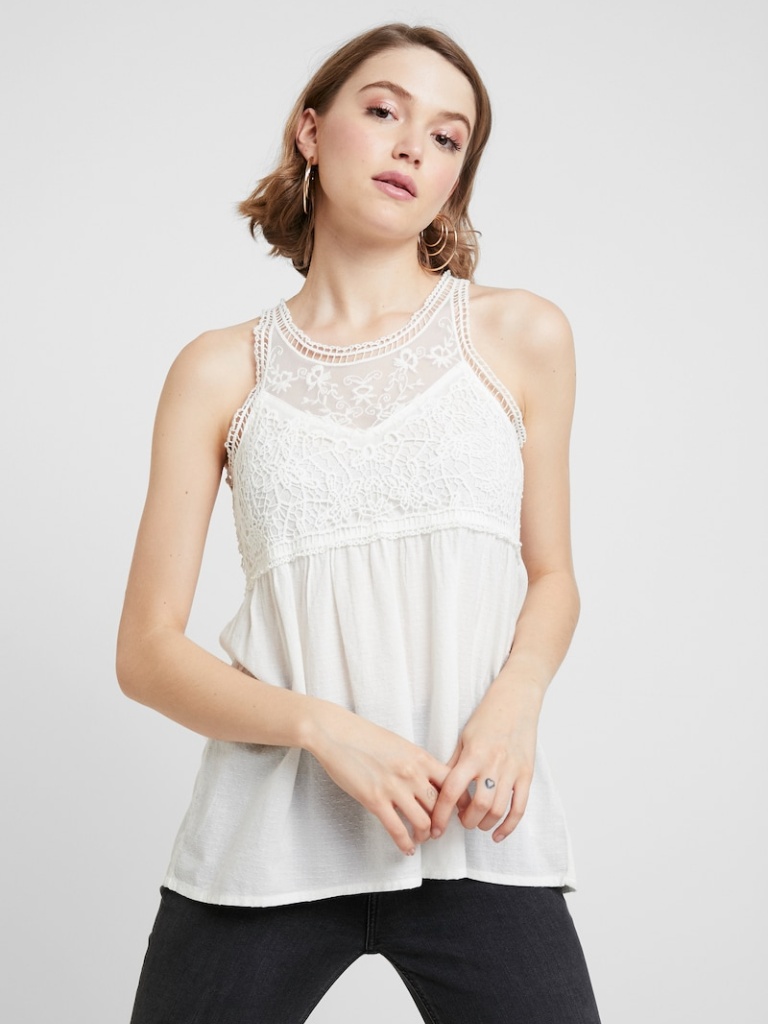
lace relaxed sleeveless thigh length Untucked scoop tank